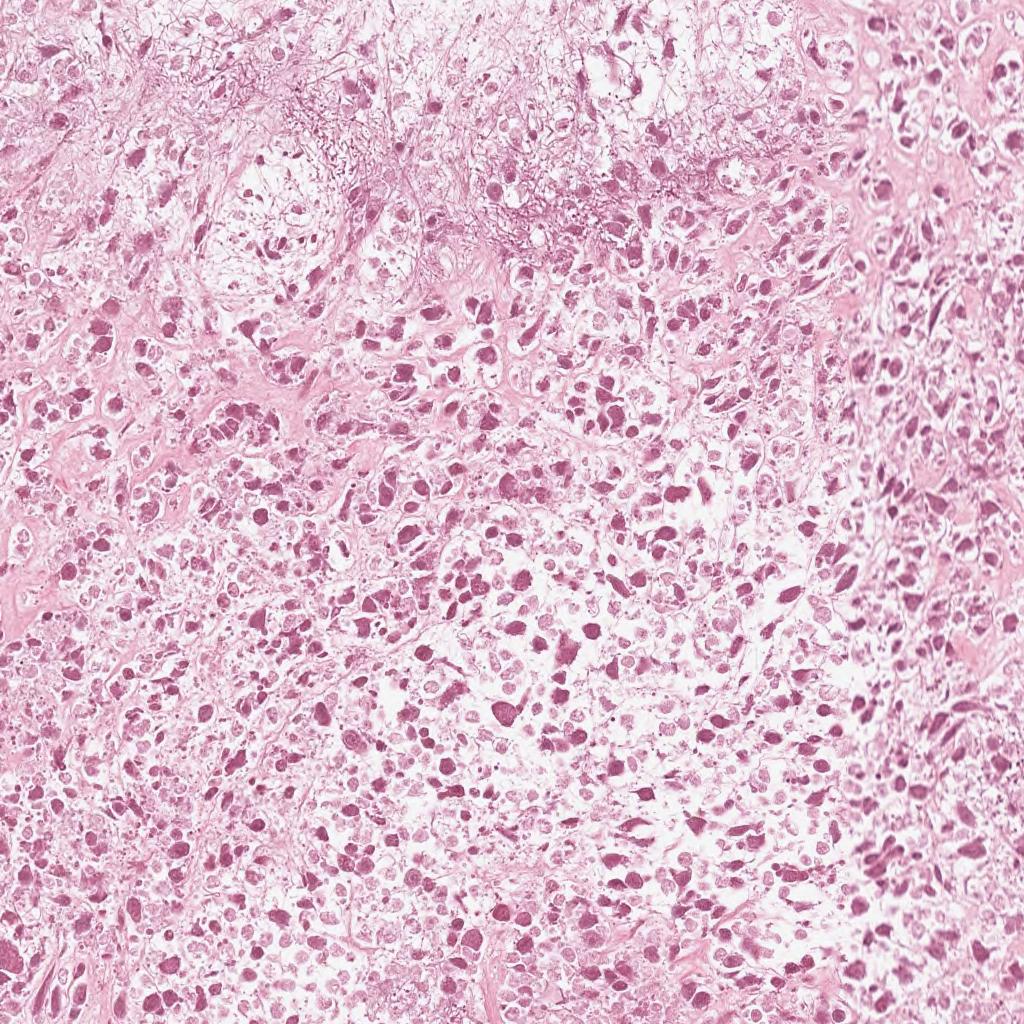
Label: Non-Viable-Tumor